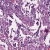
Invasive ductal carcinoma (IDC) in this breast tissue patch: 1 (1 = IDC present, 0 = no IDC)